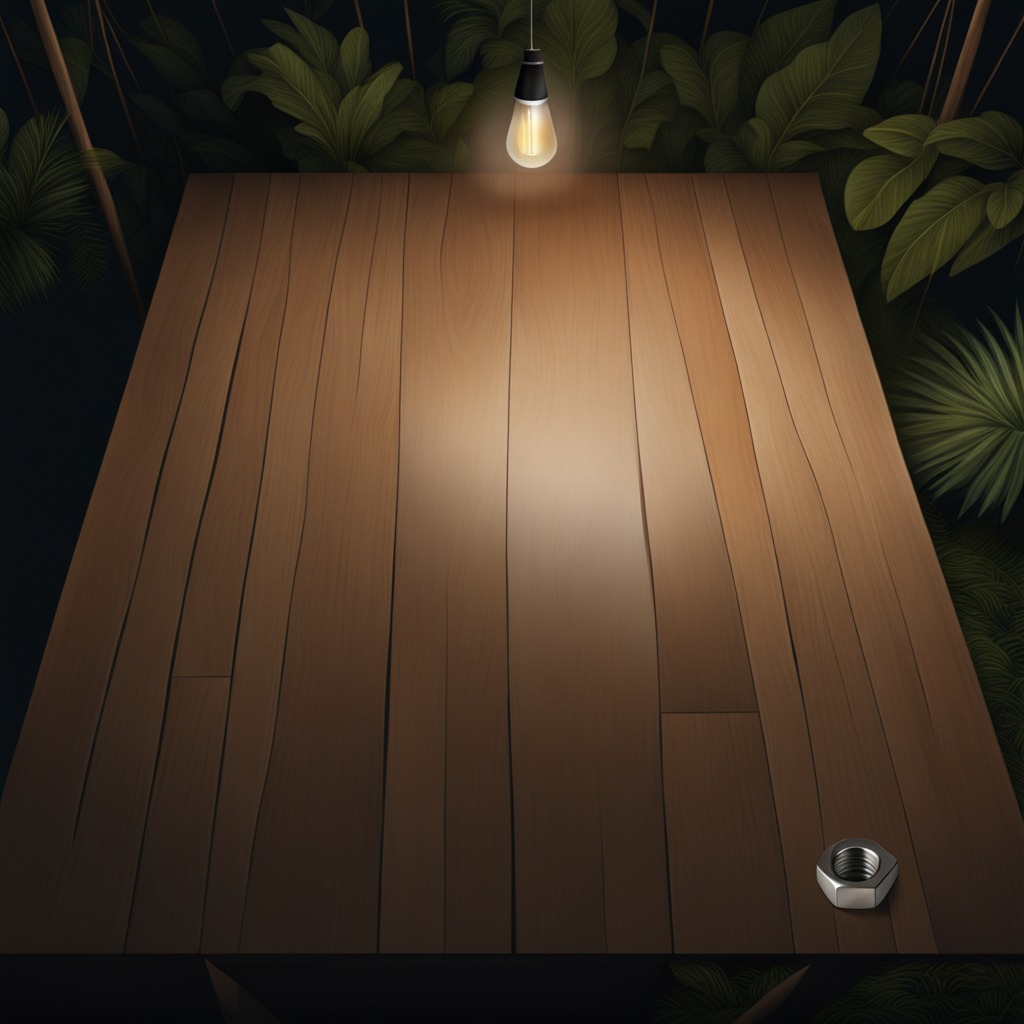
A metal nut is lying on the wooden table.